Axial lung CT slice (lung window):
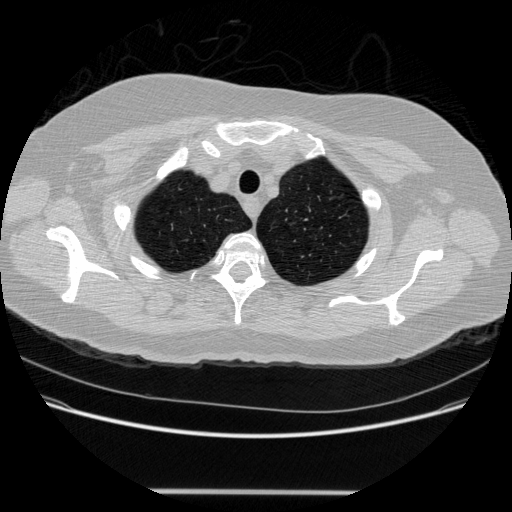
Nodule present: no